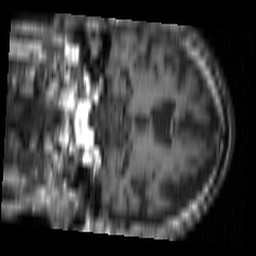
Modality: T1w
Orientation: coronal
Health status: ill
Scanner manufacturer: siemens
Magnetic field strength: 1.5 T
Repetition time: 0.4 s
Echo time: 0.014 s